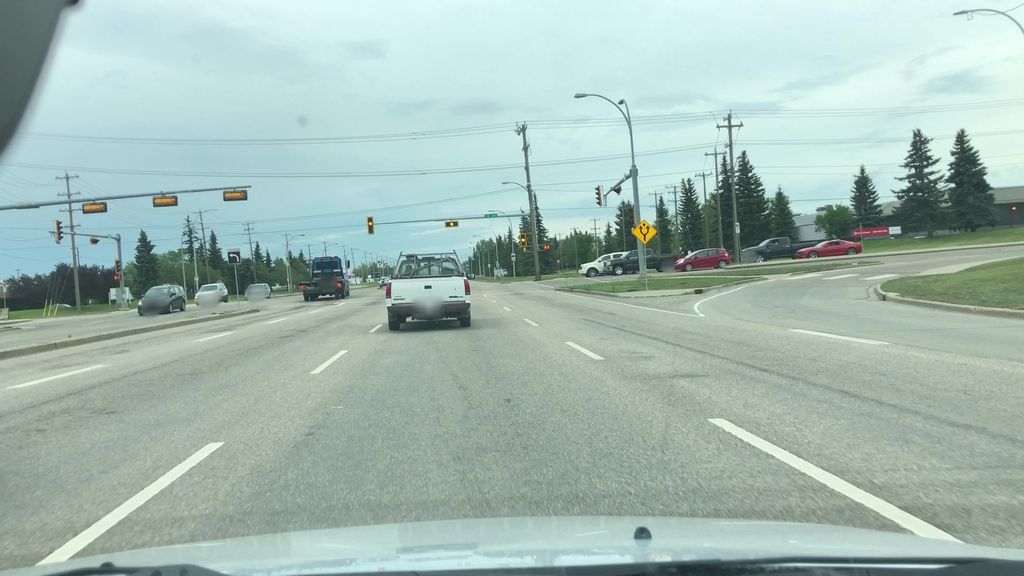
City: edmonton